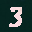
Label: 3